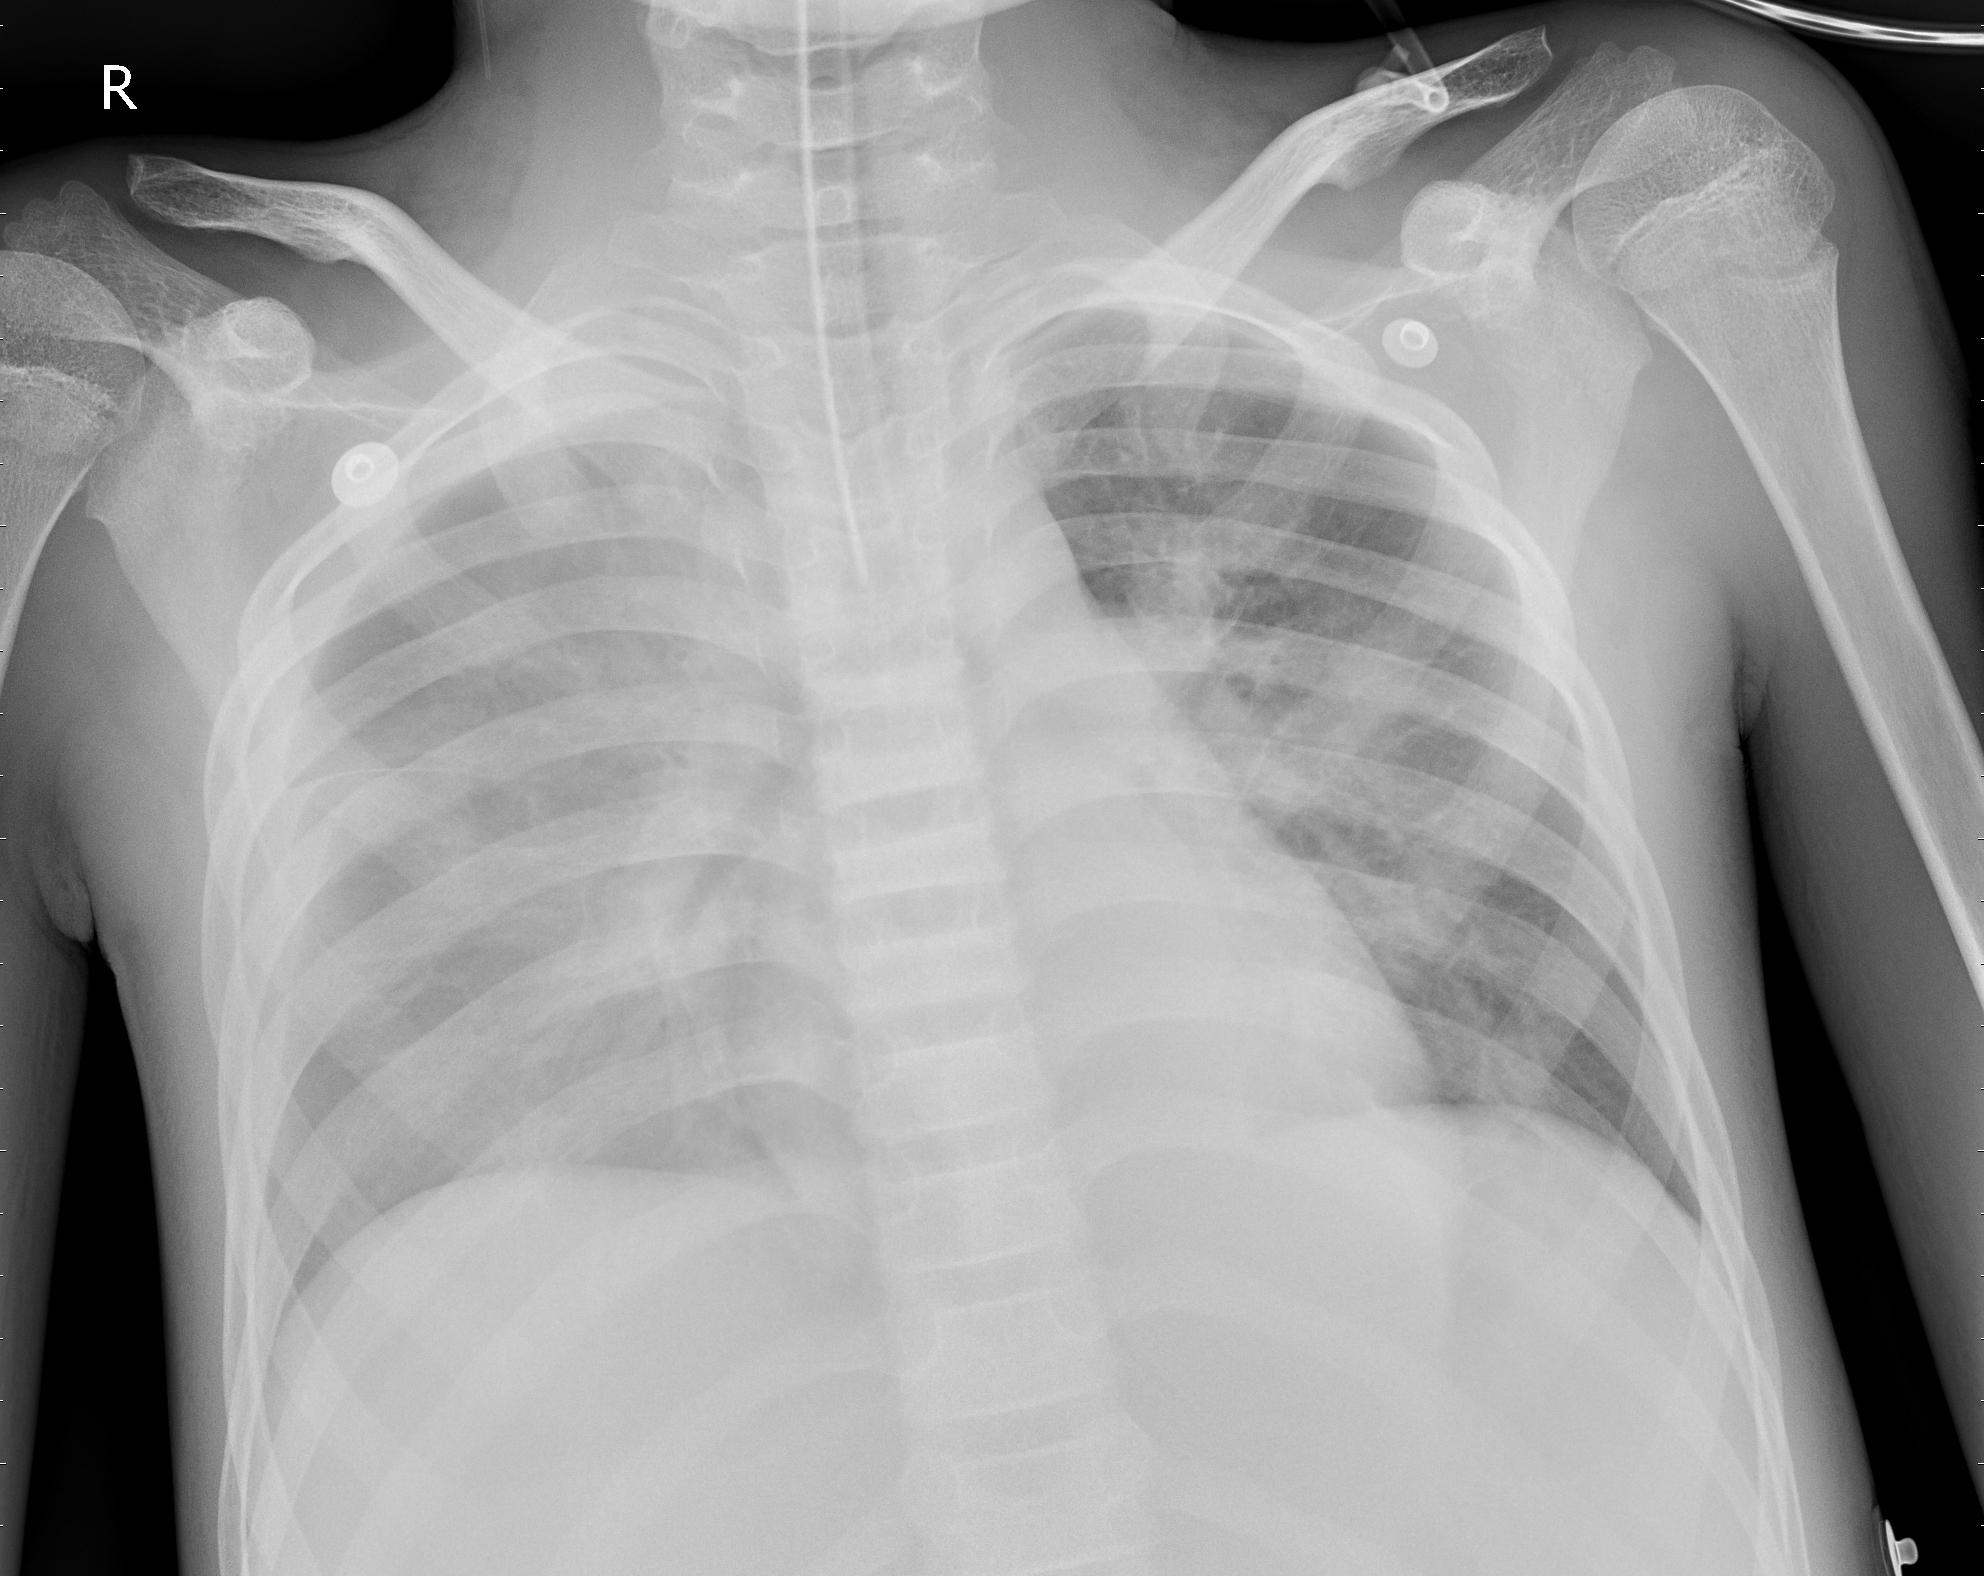
Diagnosis: PNEUMONIA